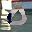
Label: 0